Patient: sex M, age 69
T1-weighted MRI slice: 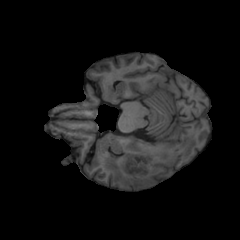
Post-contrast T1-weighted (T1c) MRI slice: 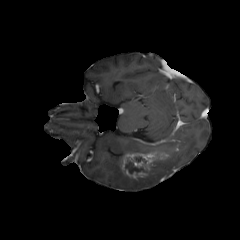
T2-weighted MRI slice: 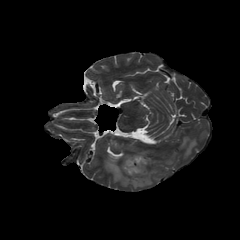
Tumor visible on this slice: yes
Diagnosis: Glioblastoma, IDH-wildtype
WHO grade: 4